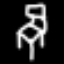
Label: chair